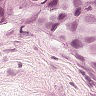
Metastatic tissue present: yes